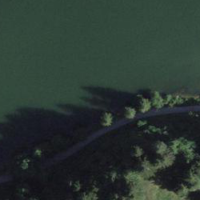
EUNIS habitat code: 14
Species observed at this site:
Senecio ovatus
Saxifraga rotundifolia
Caltha palustris
Petasites albus
Stellaria nemorum
Geranium robertianum